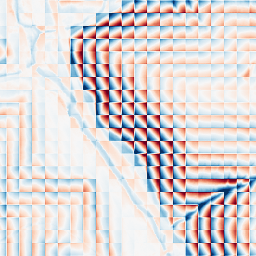
Category: wavelet
Decomposition family: wavelet_dwt
Decomposition parameters: wavelet: haar
level: 4
Upsampling method: bicubic_3x
Upsampling parameters: scale: 3
Upsampling scale: 3